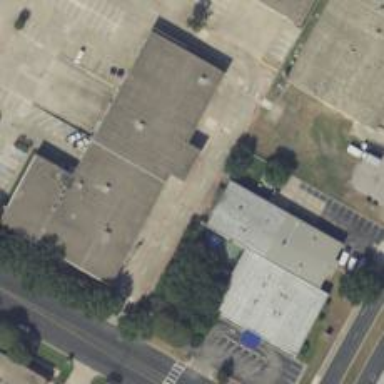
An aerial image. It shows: Commercial building.